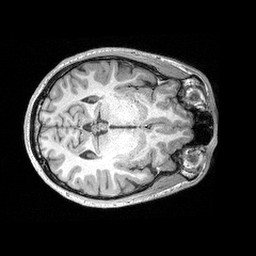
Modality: T1w
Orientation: axial
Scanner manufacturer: siemens
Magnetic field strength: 3 T
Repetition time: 2.3 s
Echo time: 0.00298 s